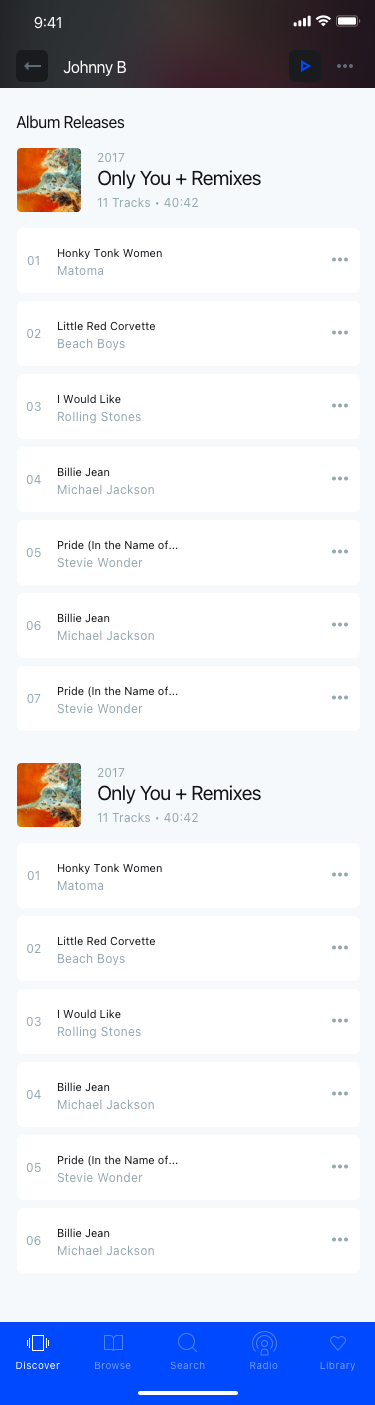
Text in this UI design:
Johnny B
2017
11 Tracks • 40:42
Only You + Remixes
2017
11 Tracks • 40:42
Only You + Remixes
Album Releases